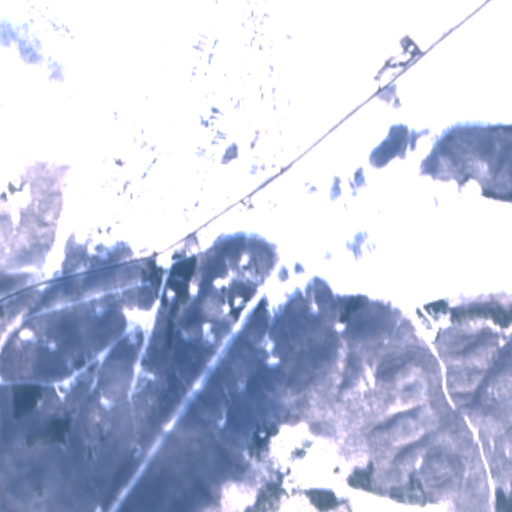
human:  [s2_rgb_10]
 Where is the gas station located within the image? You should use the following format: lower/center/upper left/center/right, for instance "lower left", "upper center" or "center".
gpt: The gas station is located in the upper right of the image.
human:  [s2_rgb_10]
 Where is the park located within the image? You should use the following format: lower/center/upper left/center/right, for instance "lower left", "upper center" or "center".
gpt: The park is located in the upper center of the image.
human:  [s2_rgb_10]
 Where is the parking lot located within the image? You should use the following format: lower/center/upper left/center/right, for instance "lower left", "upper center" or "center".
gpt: The parking lot is located in the upper right of the image.
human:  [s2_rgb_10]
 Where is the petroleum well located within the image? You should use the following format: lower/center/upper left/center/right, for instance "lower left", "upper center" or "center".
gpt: The petroleum well is located in the upper right of the image.
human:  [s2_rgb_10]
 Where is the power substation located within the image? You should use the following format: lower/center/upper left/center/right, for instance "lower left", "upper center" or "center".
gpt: The power substation is located in the upper right of the image.
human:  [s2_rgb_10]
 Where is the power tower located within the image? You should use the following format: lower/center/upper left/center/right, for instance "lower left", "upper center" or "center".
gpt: There is no power tower in the image.